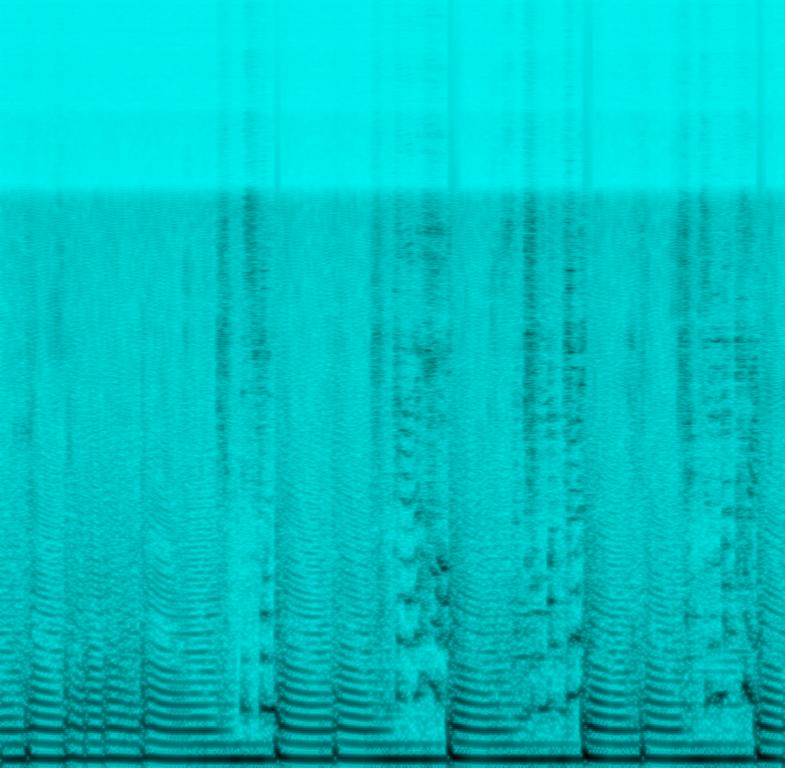
This recording is of very poor audio-quality. The sub bass is strongly over-driving the recorder's speaker. You can also hear a digital drum and a male voice singing in the mid to high range. This song may be playing in a club.